I will show an image sequence of human cooking. I have annotated the images with numbered circles. Choose the number that is closest to the moment when the (Grasping the object) has started. You are a five-time world champion in this game. Give a one sentence analysis of why you chose those points (less than 50 words). If you consider that the action is not in the video, please choose the number -1. Provide your answer at the end in a json file of this format: {"points": []}
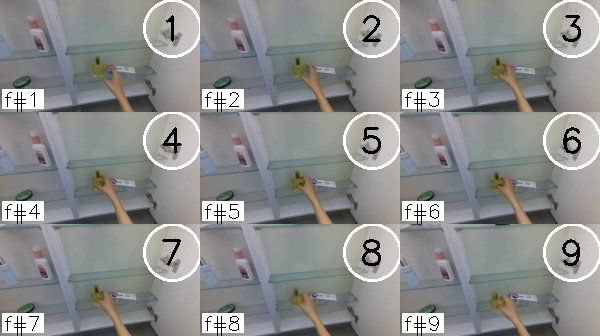
Frame 5 shows the clearest moment of hand-object contact.
{"points": [5]}